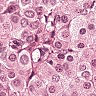
Metastatic tissue present: yes